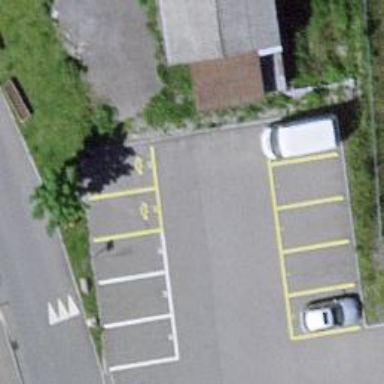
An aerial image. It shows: Asphalt parking aisle road for service vehicles.